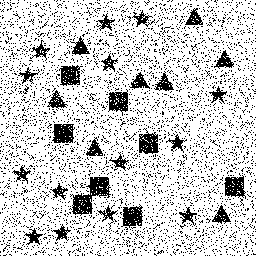
Squares: 8
Triangles: 8
Stars: 14
Total shapes: 30